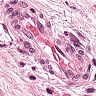
Metastatic tissue present: yes